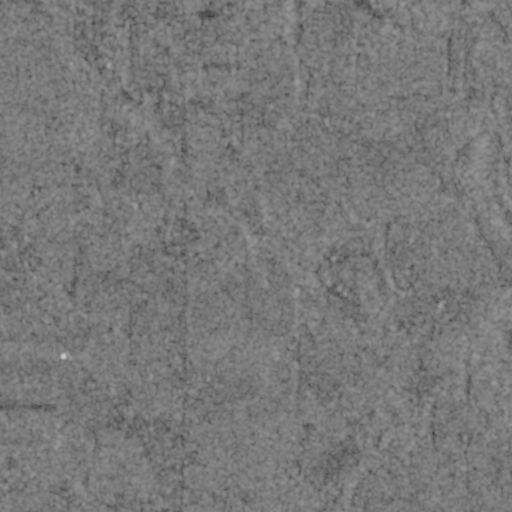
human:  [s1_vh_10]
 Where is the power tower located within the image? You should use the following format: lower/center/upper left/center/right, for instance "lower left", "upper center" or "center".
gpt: The power tower is located in the lower of the image.
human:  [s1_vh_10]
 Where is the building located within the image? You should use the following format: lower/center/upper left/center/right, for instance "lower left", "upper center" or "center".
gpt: The building is located in the lower center of the image.
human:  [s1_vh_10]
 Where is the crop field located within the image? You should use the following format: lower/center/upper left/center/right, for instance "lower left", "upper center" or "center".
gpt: There is no crop field in the image.

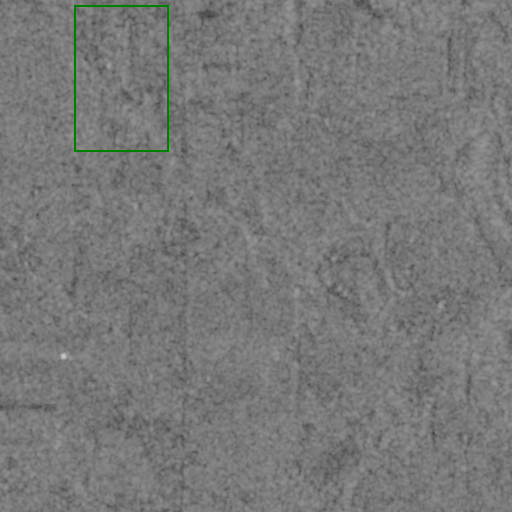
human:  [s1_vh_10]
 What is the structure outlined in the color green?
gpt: There is no green outline.
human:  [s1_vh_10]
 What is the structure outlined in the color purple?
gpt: There is no structure outlined in purple.